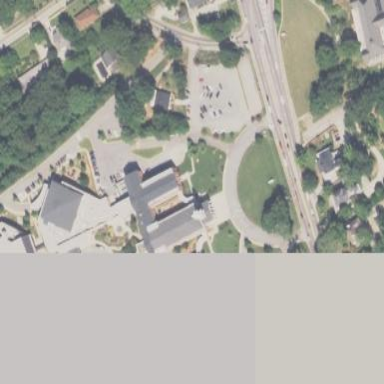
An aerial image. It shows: Church which is place of worship.